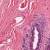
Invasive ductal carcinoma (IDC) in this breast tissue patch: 0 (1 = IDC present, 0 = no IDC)